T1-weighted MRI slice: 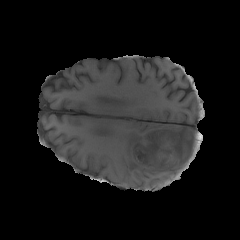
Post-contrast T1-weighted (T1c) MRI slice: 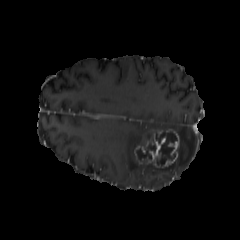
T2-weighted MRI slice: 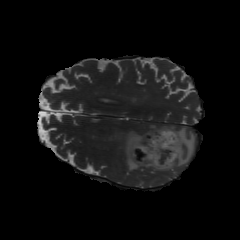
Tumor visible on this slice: yes